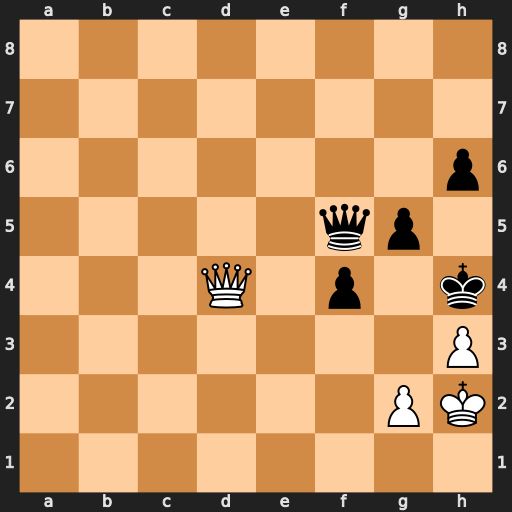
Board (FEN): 8/8/7p/5qp1/3Q1p1k/7P/6PK/8
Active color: w
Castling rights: -
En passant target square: -
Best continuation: g3+ Kh5 g4+ Kg6 gxf5+